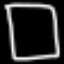
Label: square